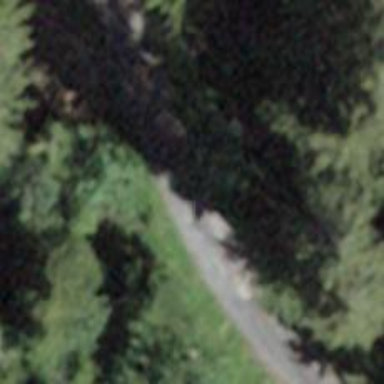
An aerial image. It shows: Unclassified road.